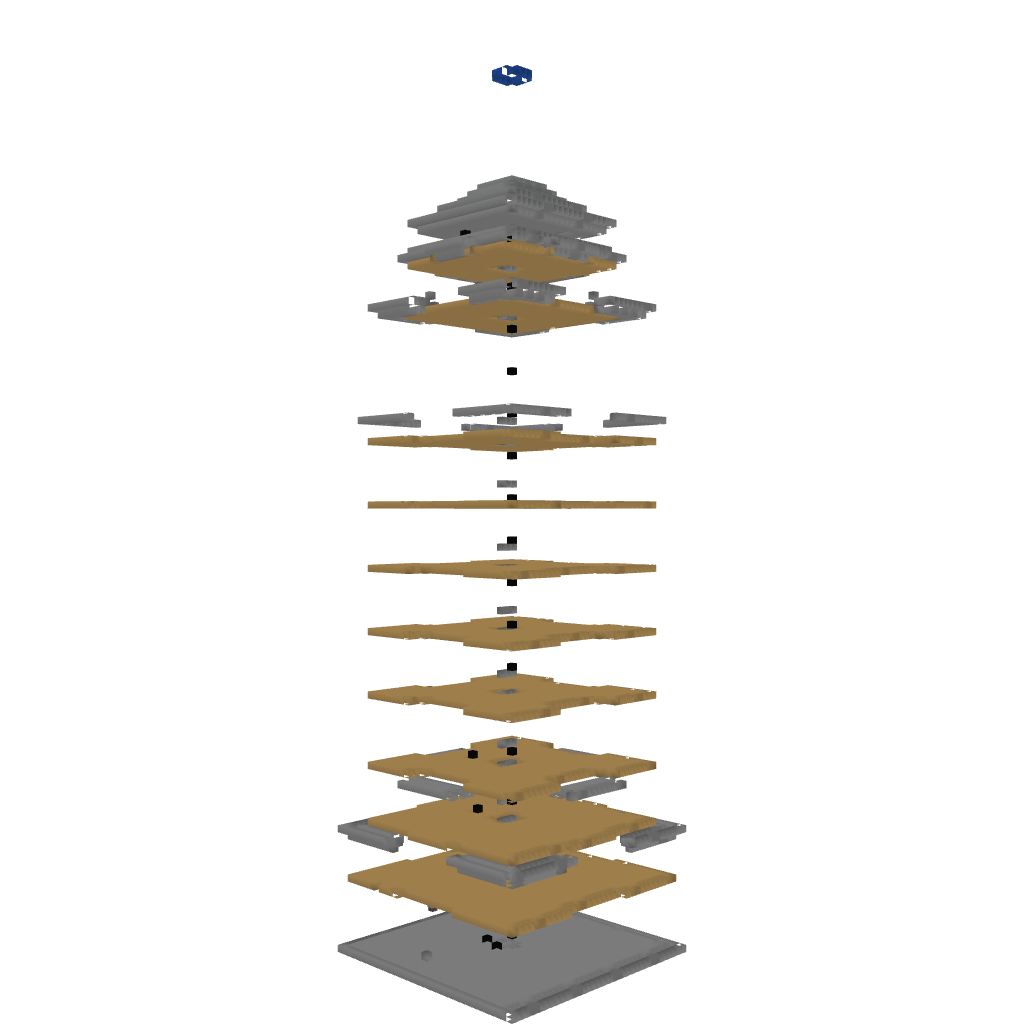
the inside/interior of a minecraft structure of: Empire State Building